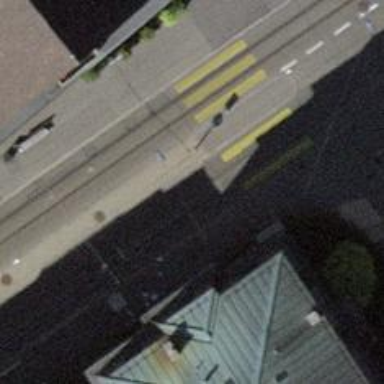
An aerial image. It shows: Tram stop with public transport stop position for trams.